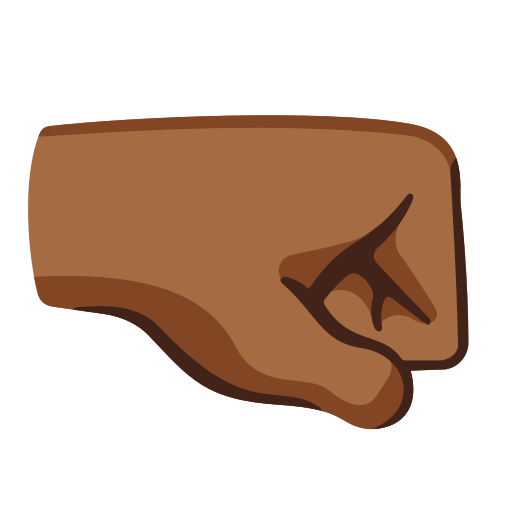
Emoji: 🤜🏾